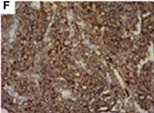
Pathological features. EMA.
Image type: pathology (immunostaining)